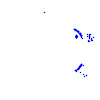
Particle: kaon